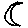
Label: moon